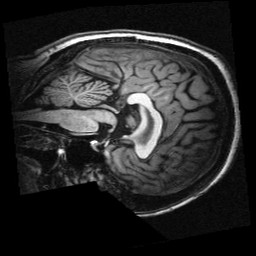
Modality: T1w
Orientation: sagittal
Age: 23
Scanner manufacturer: siemens
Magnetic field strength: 3 T
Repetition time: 2.3 s
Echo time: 0.00336 s